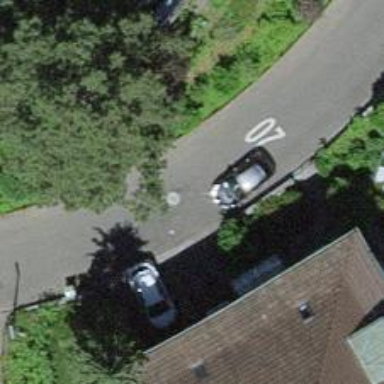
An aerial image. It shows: Asphalt road designated as living street.